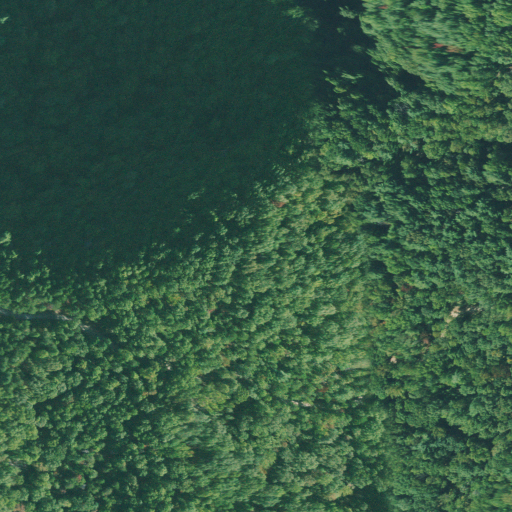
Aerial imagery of mountain in South Carolina named Bully Mountain containing deciduous forest, mixed forest, open development, evergreen forest, and herbaceous wetlands